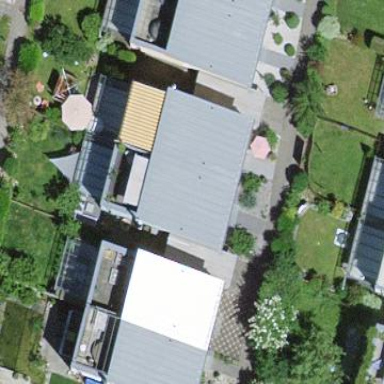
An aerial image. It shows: Residential building.